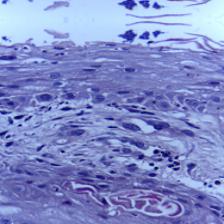
Diagnosis: OSCC